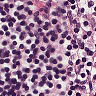
Metastatic tissue present: no